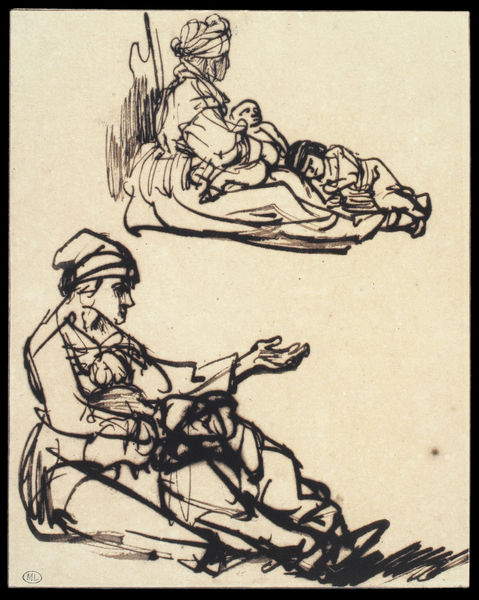
Titel: Zwei Studien einer sitzenden Frau mit zwei Kindern
Künstler: Harmensz van Rijn Rembrandt
Institution: Paris, Musée du Louvre
Schlagwörter: hand, schatten, mädchen, sitzen, frau, geste, hut, schwarz, skizze, zeichnung, tuch, haube, mütze, arm, busch, kind, mutter, kinder, kopfbedeckung, seitlich, liegen, schlafen, schlafend, grafik, schoß, linie, kohle, strich, bettler, bettlerin, armut, turban, betteln, kollwitz, bittend, 20 jahrhundert, bettelnd